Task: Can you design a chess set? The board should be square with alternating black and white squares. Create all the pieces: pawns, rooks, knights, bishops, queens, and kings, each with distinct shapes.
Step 2471:
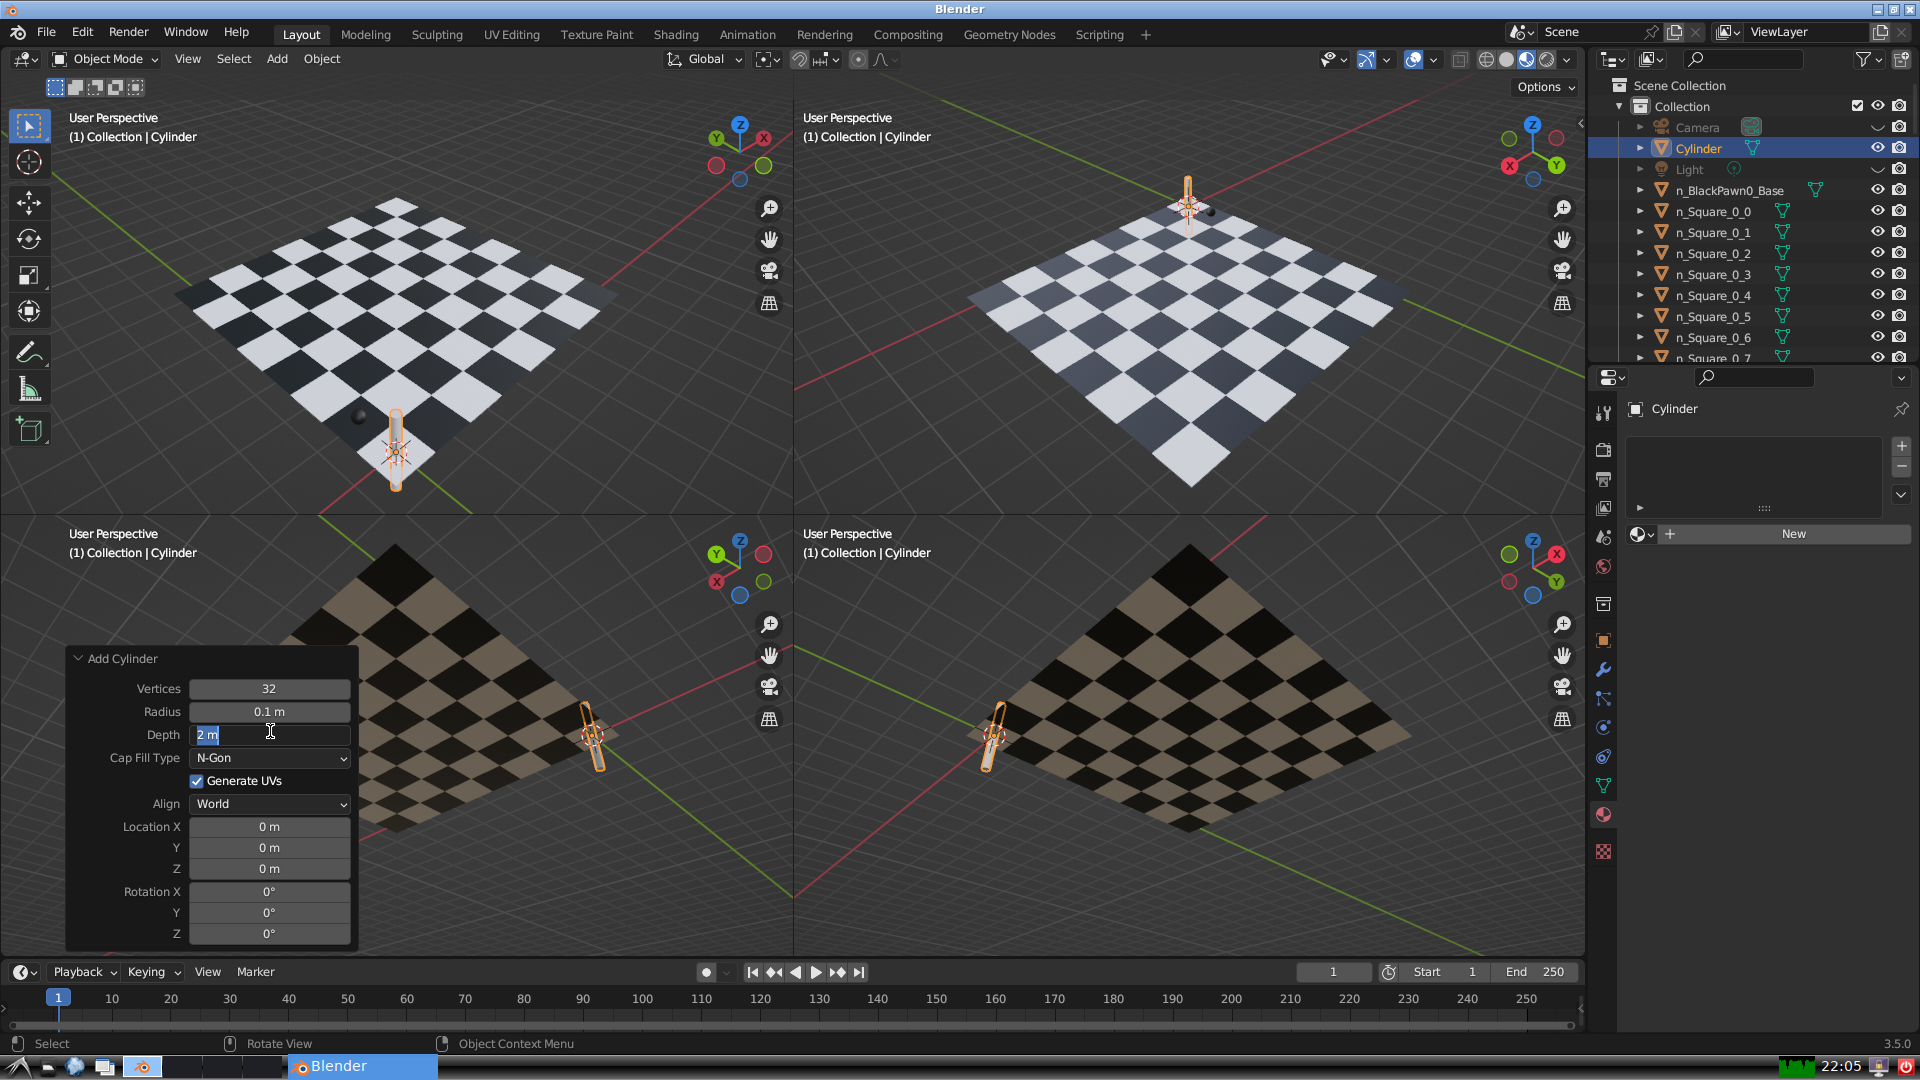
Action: input_text: 0.2